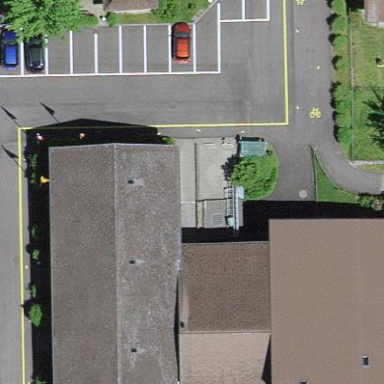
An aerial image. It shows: Parking area with asphalt surface.